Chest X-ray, PA view. Patient: 38 years old, sex F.
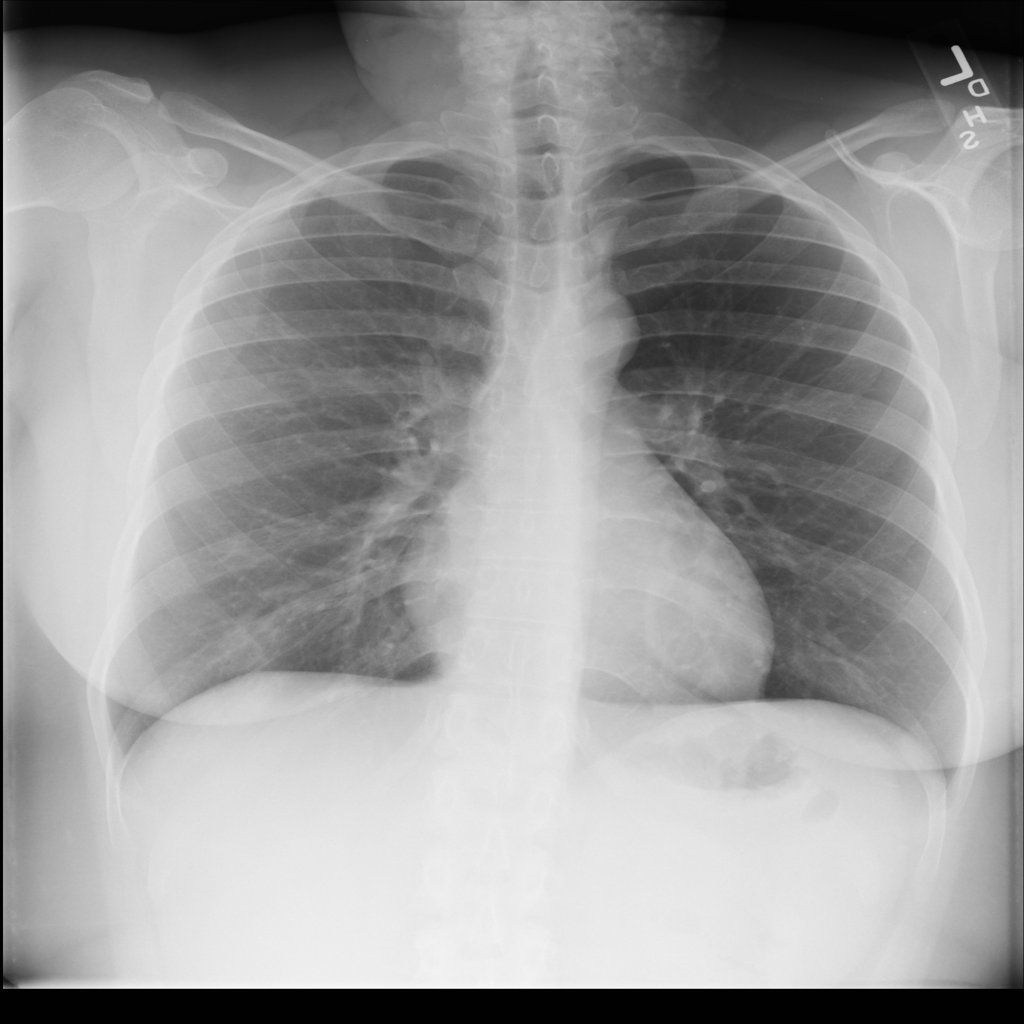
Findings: No Finding